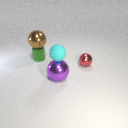
small green rubber cylinder to the left of small red metal sphere